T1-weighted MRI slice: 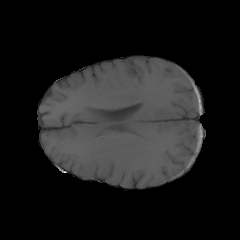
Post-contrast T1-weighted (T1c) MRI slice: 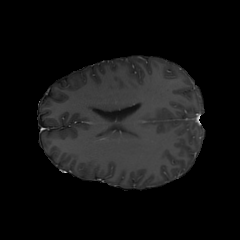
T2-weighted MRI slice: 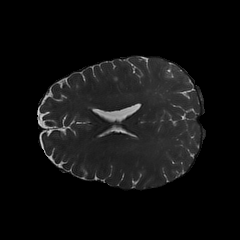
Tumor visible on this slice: no